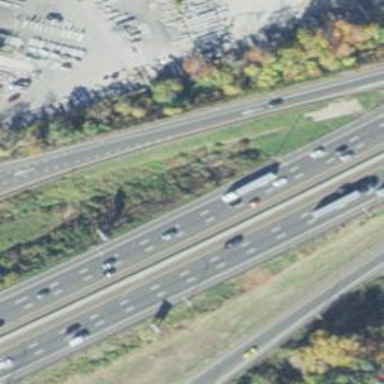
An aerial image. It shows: Asphalt motorway.